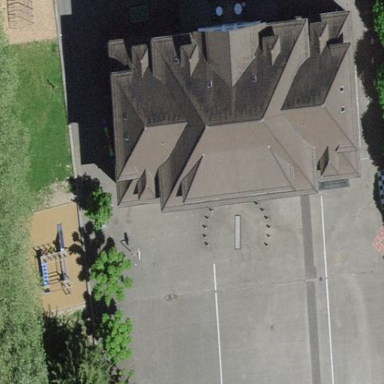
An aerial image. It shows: School.